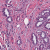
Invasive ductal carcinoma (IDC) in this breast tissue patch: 1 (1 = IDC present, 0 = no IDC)